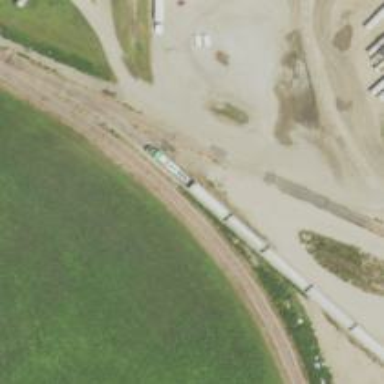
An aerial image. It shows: Railway siding with rails.